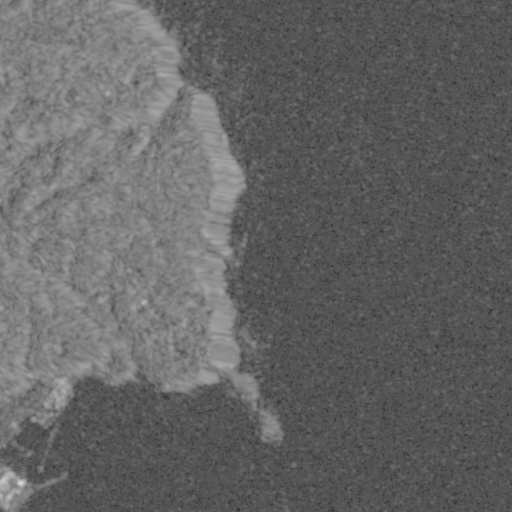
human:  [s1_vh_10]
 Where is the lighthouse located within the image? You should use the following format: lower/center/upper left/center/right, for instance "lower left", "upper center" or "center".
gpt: The lighthouse is located in the lower center of the image.
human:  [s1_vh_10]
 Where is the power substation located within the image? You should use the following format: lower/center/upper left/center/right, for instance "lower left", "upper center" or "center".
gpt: The power substation is located in the lower left of the image.
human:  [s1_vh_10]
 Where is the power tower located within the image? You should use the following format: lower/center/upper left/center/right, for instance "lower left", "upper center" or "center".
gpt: The power tower is located in the lower left of the image.
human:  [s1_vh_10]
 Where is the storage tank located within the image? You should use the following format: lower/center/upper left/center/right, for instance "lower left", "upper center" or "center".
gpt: The storage tank is located in the lower left of the image.
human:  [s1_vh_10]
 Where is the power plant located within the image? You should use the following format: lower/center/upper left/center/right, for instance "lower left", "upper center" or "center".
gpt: There is no power plant in the image.

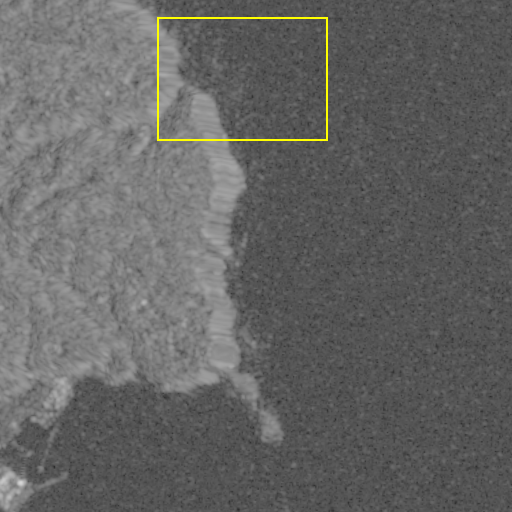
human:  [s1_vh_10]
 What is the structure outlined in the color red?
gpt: There is no red outline.
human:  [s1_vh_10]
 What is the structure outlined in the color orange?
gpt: There is no structure outlined in orange.